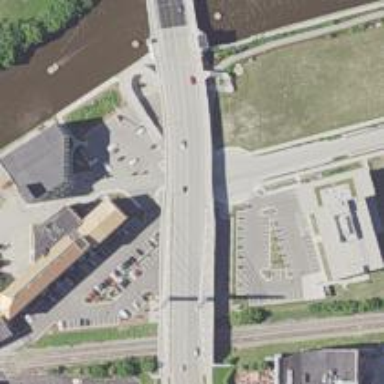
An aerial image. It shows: Viaduct bridge over primary highway.